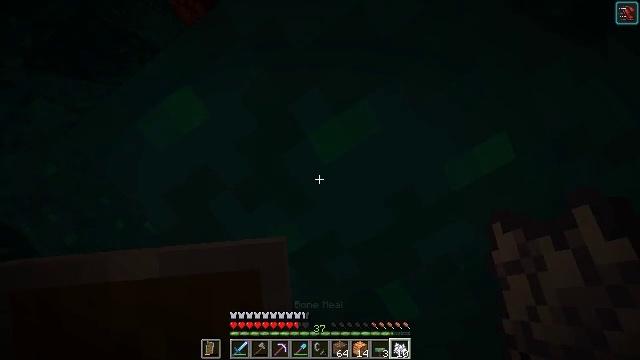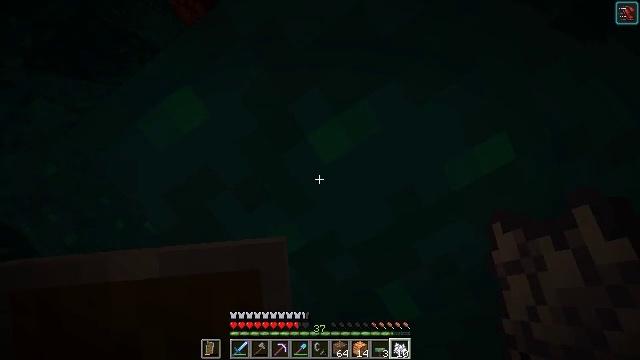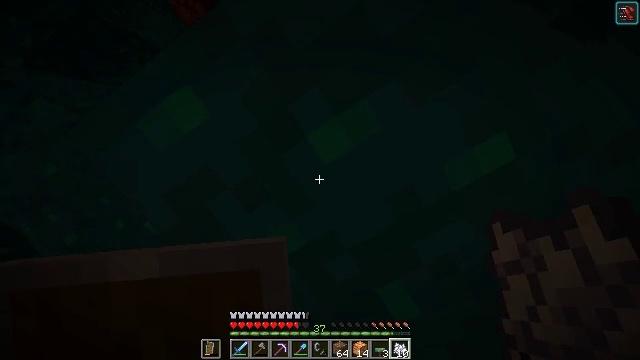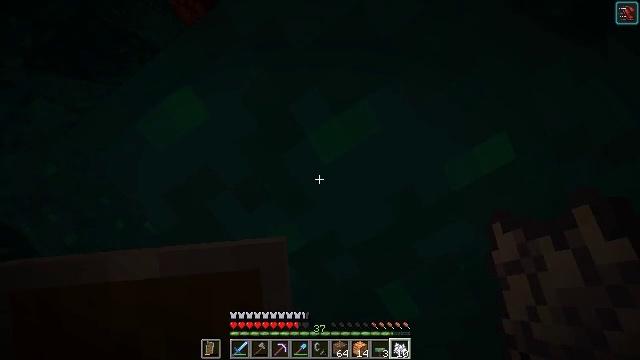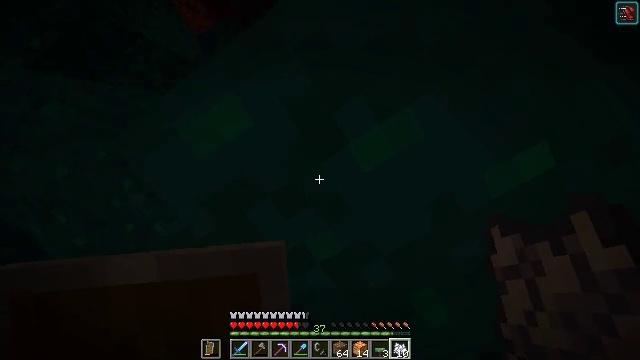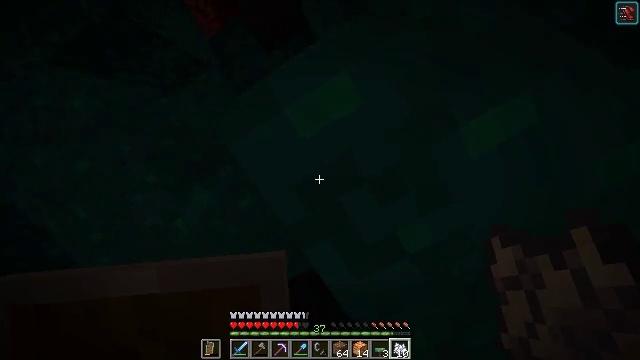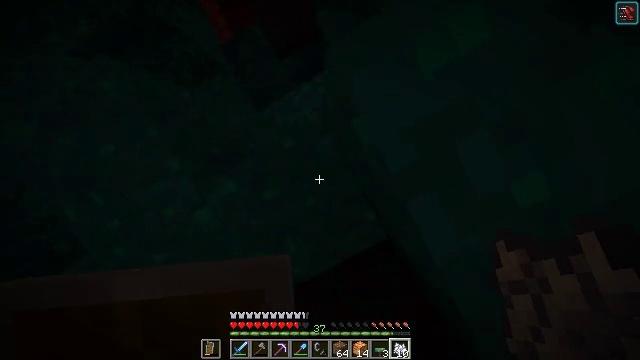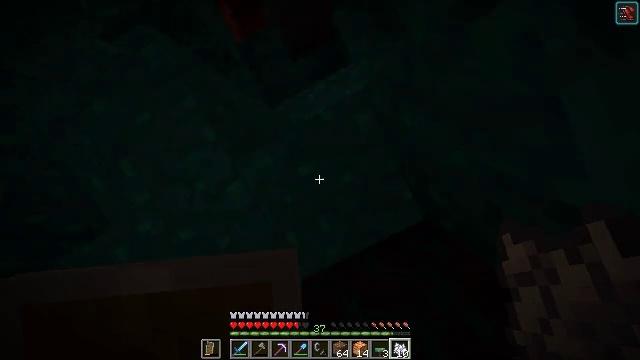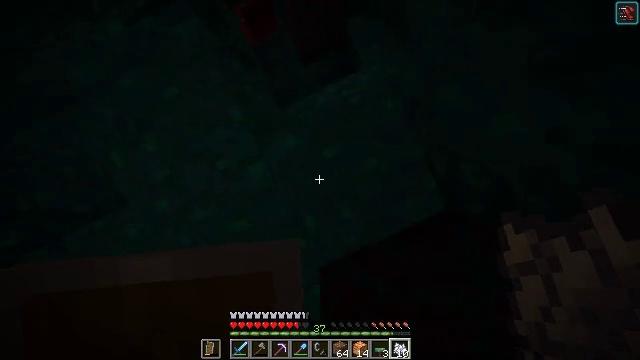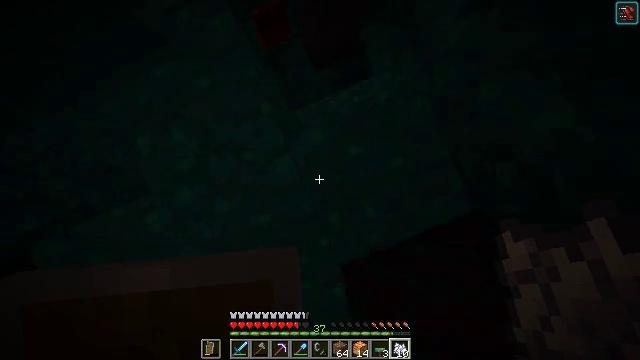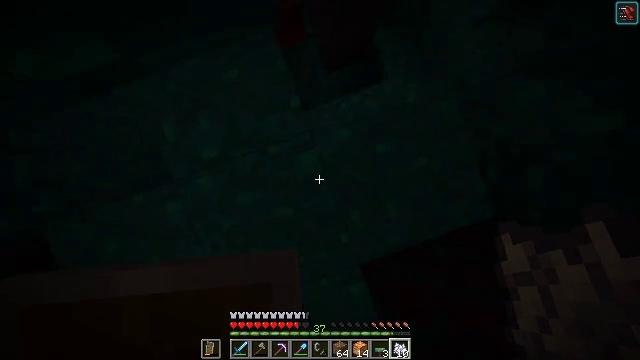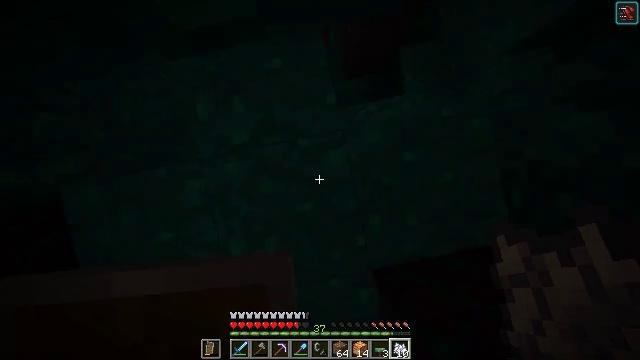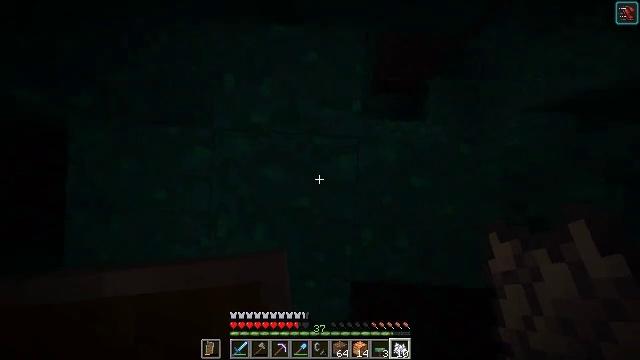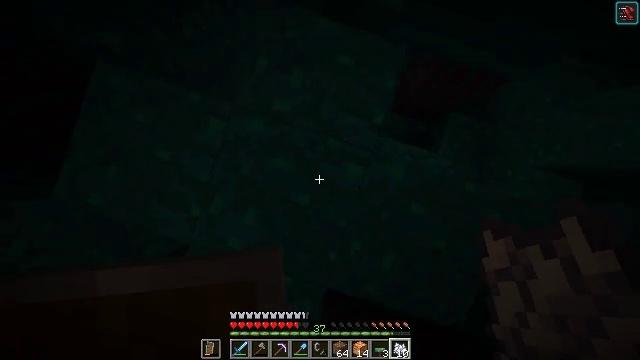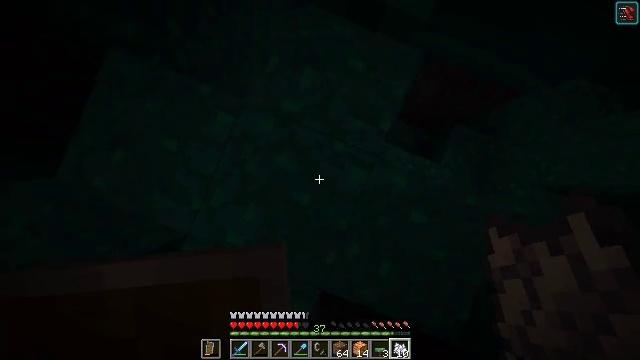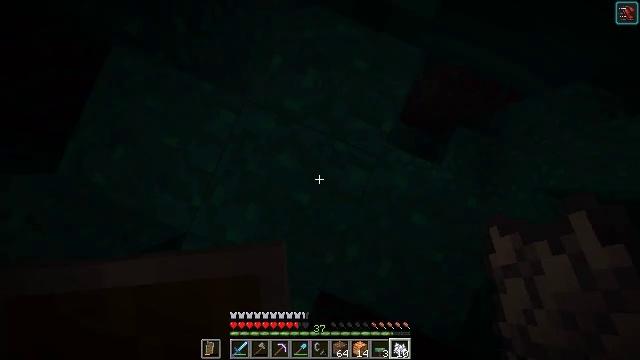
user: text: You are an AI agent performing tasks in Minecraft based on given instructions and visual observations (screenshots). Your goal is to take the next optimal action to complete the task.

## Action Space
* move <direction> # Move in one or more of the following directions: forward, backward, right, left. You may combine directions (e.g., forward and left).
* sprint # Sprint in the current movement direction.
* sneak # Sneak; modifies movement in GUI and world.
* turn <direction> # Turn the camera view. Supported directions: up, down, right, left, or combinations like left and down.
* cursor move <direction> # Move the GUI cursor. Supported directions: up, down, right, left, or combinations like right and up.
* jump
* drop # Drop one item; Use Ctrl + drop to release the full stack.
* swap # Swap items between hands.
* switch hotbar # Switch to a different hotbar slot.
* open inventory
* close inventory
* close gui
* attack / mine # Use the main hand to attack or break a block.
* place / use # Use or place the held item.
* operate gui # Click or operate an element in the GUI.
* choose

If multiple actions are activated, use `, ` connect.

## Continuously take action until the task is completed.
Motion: motion action
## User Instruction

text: Collect warped wart block.
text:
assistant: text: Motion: no_op
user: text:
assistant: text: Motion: no_op
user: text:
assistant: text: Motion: no_op
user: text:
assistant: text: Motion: move left
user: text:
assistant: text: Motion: move forward and move left, turn right and up
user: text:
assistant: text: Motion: move forward and move left, turn right and up
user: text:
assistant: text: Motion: move forward and move left, turn right and up
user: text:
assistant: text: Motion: move forward and move left, turn right and up
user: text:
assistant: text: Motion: move left, turn right and up
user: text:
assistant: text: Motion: turn right and up
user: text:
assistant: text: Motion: turn right and up
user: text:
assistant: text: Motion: turn right
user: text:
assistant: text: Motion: turn right
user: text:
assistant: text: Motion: turn right and up
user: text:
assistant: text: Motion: turn right and up
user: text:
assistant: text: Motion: no_op
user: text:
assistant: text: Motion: no_op
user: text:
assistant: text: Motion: turn down
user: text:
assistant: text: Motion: turn down
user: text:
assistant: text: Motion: turn down, attack / mine
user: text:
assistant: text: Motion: turn down, attack / mine
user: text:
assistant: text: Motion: turn left, attack / mine
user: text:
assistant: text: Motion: turn left and down, attack / mine
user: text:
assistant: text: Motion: turn left, attack / mine
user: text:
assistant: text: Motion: attack / mine
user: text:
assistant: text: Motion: attack / mine
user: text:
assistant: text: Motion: attack / mine
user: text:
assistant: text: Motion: attack / mine
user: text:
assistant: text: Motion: attack / mine
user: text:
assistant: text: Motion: attack / mine